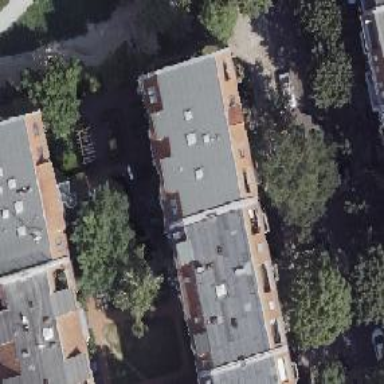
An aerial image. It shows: Building consisting of apartments with double saltbox roof shape.